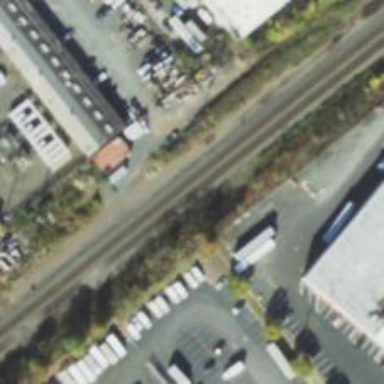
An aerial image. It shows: Railway with bidirectional signals along the rail.